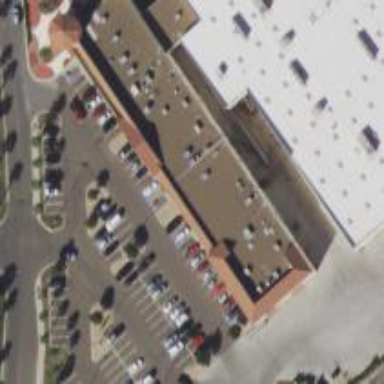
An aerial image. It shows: Retail building.